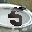
Label: 5